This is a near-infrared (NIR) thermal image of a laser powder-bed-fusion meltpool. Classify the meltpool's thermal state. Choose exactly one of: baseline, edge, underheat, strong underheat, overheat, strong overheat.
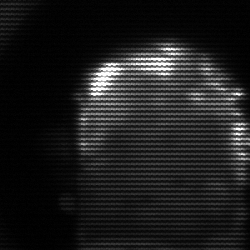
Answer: baseline